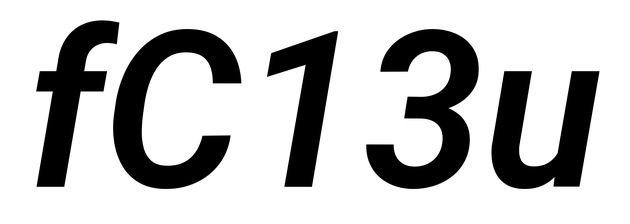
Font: Roboto-Italic_SemiBold_Italic